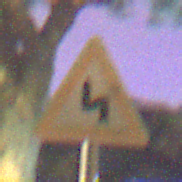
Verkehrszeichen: DoppelkurveZunaechstLinks
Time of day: Night
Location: Outdoor (Suburban)
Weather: PartlyCloudy
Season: NotSpecified
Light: Artificial